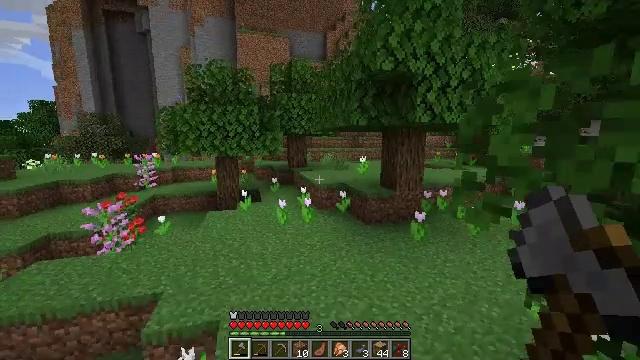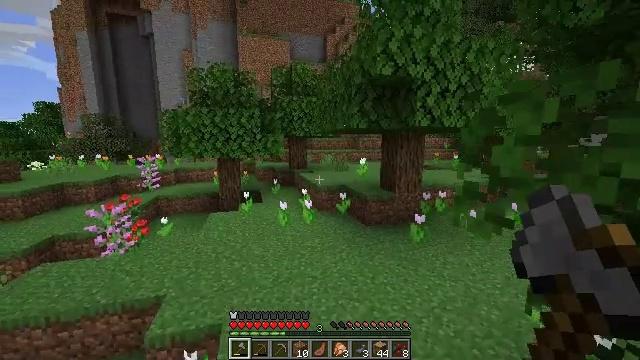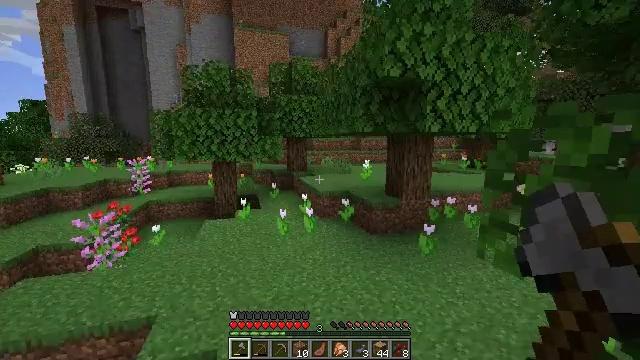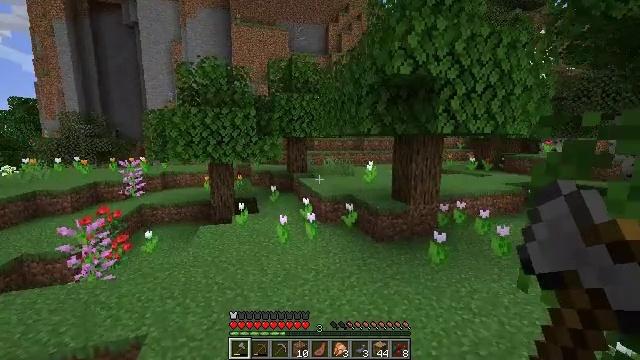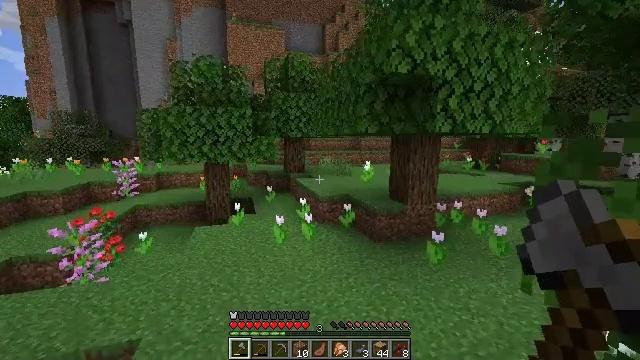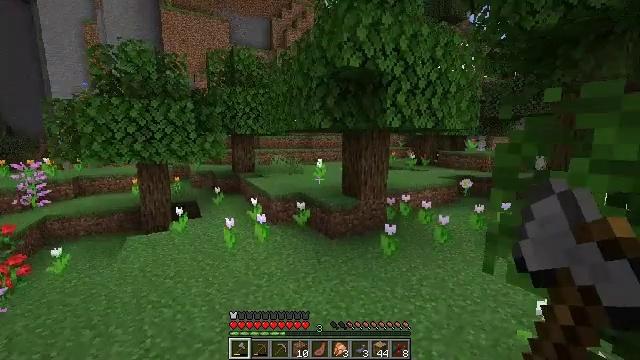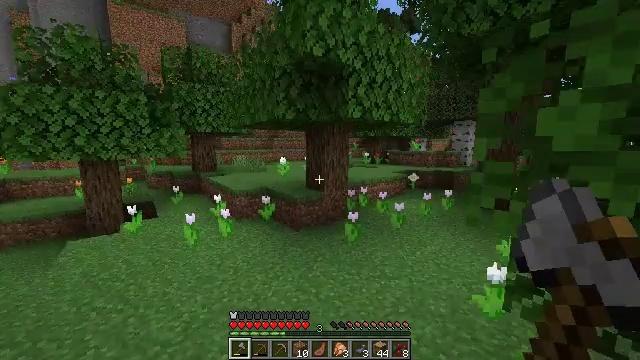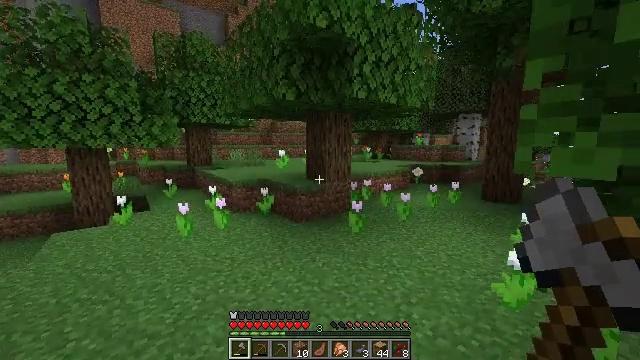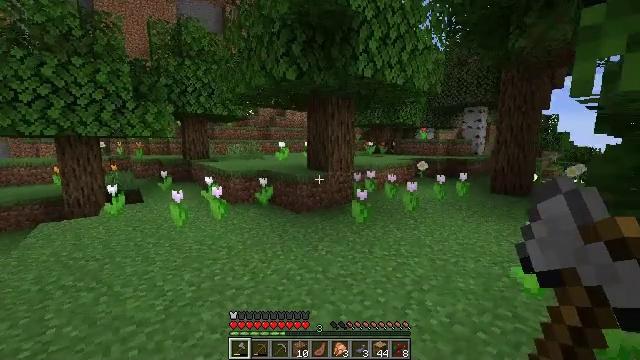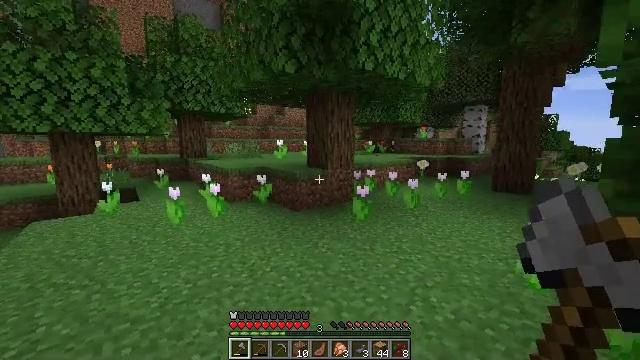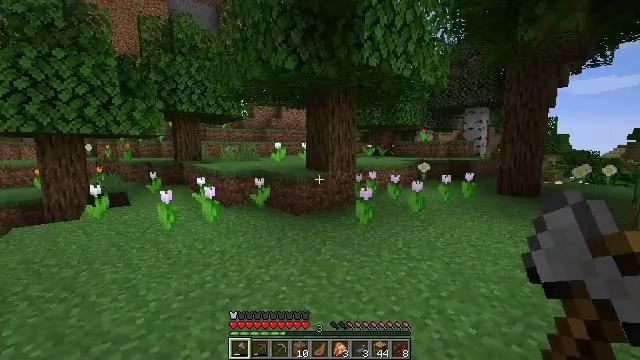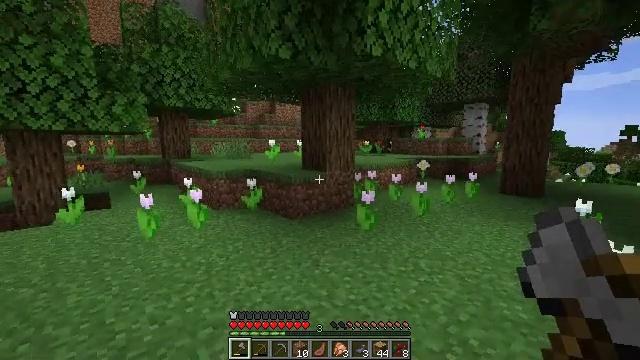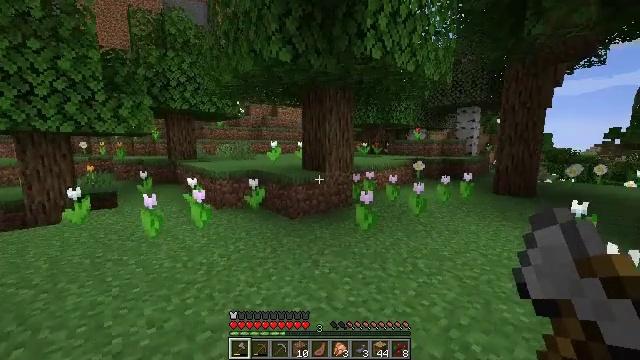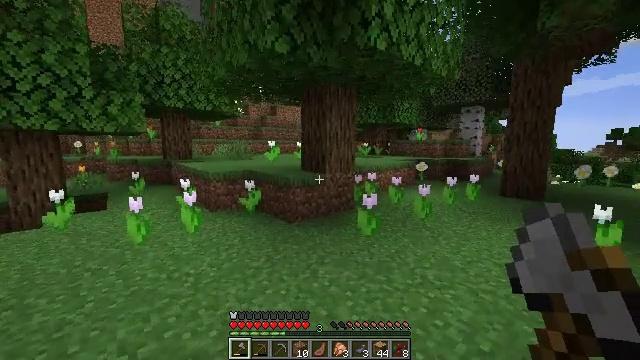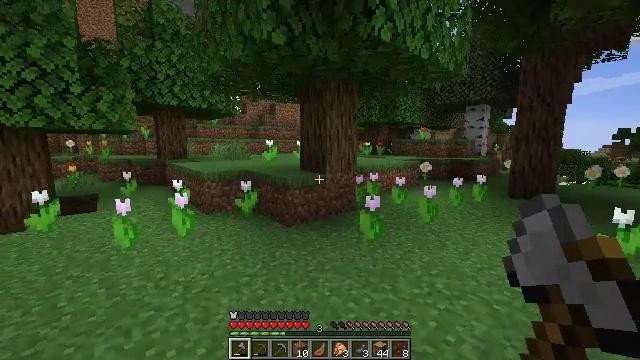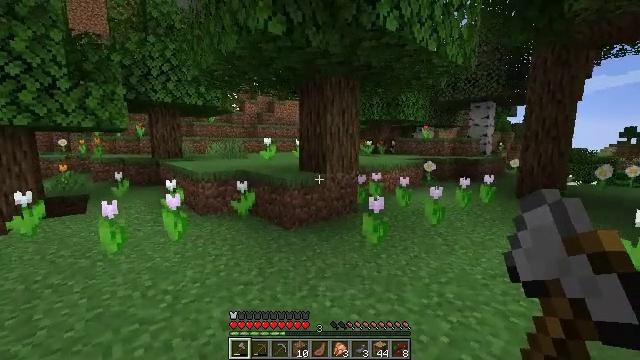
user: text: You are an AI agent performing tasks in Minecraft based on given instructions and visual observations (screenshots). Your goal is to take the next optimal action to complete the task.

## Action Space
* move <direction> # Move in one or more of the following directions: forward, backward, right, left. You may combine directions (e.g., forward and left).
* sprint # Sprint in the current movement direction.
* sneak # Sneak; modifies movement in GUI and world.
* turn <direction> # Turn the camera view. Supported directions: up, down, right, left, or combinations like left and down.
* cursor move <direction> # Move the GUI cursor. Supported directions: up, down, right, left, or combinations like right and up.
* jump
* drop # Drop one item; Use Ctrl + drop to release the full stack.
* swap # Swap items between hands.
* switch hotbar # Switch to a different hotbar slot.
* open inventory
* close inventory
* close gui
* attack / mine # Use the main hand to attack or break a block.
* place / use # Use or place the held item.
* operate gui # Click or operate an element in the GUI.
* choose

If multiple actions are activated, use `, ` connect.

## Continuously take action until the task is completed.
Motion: motion action
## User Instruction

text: Collect the pink tulip.
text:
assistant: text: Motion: move forward, jump
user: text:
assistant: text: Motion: move forward
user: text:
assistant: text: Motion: move forward
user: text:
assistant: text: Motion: move forward
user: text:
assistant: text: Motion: move forward, turn right
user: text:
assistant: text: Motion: move forward, turn right
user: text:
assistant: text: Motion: move forward
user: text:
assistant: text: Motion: move forward
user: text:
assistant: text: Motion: move forward
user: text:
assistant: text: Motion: move forward, turn up
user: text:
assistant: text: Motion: move forward, turn right
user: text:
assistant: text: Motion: move forward
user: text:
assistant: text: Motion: move forward
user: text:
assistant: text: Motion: move forward
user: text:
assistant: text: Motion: no_op
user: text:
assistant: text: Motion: turn left
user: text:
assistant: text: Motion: move forward, turn left
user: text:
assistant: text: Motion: move forward
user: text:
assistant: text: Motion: move forward
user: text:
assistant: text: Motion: turn left and up
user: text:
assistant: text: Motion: move forward, turn left and up
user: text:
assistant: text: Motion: move forward, turn left
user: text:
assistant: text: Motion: move forward
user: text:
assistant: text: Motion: move forward
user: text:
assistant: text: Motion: move forward
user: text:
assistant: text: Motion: move forward
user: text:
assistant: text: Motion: move forward
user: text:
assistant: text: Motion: move forward
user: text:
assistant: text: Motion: move forward, turn right
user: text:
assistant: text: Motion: move forward, turn right and down